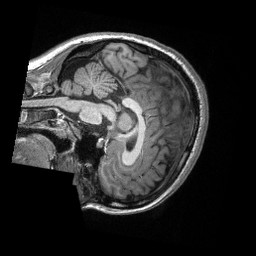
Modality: T1w
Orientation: sagittal
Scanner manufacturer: siemens
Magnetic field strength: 3 T
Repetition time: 2.3 s
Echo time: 0.00308 s